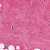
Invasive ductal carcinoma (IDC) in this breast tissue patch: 0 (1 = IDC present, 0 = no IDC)